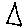
Label: triangle